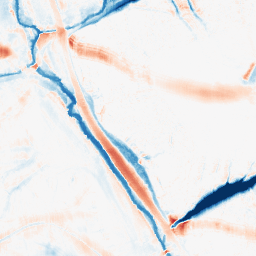
Category: morphological
Decomposition family: morphological_ellipse
Decomposition parameters: operation: average
width: 30
height: 20
Upsampling method: lanczos
Upsampling parameters: scale: 2
Upsampling scale: 2